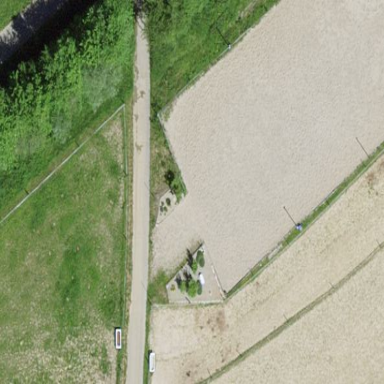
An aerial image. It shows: Equestrian pitch for leisure land activities.